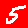
Digit: 5